Interaction volume radius: 10 \u00c5
Interaction volume height: 10 \u00c5
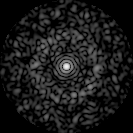
Disorder parameter: 0.8231